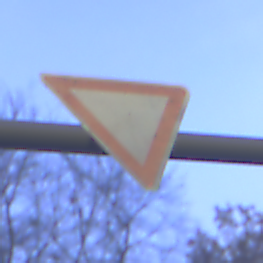
Verkehrszeichen: VorfahrtGewaehren
Umgebung: Outdoor, Suburban
Tageszeit: Night
Wetter: PartlyCloudy
Licht: Artificial
Jahreszeit: NotSpecified
Kontrast: LowContrast